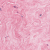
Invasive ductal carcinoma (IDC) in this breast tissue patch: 0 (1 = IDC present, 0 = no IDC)